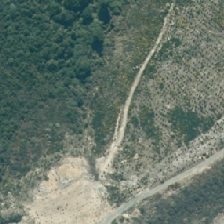
Land cover: broadleaved_indigenous_hardwood